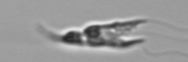
Label: Chrysochromulina_lanceolata